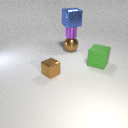
small purple metal cylinder below large blue metal cube